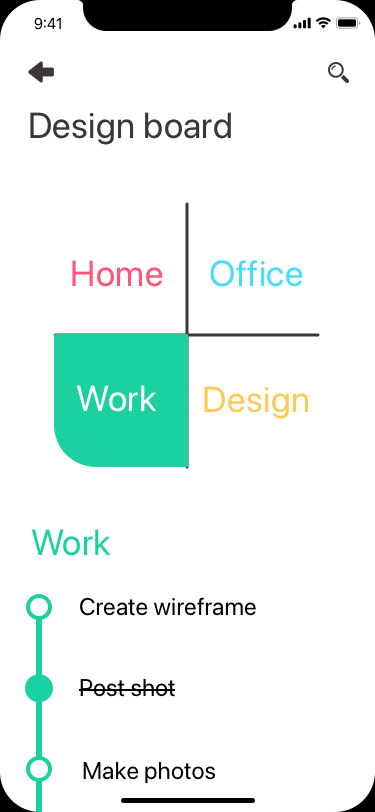
Text in this UI design:
Home
Design
Office
Work
Work
Create wireframe
Post shot
Make photos
Design board